Question: (this is my first question so sorry if I do something wrong)
So I am trying to write a tournament standings program. The idea is submit 12 players through a form with their placement and then if that person is already in the table, create a row in a DB and if it in the table, add one to the appropriate column. Here is the applicable code :
'''
for($i = 1; $i < 14; $i++) {
$g = $i - 1;
$fields = array('first', 'second', 'third', 'fourth', 'lose', 'tie');
$array[$g] = array($_GET['nameplayer' . $i], $_GET['placementplayer' . $i]); //Because there are 12 people, I used a for-loop for selecting player # hence the $array[$g]. It is being filled with the name and placement
//Insert Player Name
if($array[$g][0] != "") {
$k = $array[$g][0]; //Name of the person
$z = $_GET['tournyname'];
$t = $array[$g][1]; //Placement of the person (can be 1, 2, 3, 4, tie or lose)
$checkme = mysql_query("SELECT * FROM tournamentstandings WHERE name = '$k' AND tournyname = '$_GET[tournyname]'")or die(mysql_error()); //Getting the specific row for the guy I wanna add +1 to
if($t != "Tie" && $t != "Loss") { //Defining $y which is the field name for where the +1 should go
$y = $fields[$t - 1];
} else if ($t == "Tie") {
$y = $fields[5];
} else if ($t == "Loss") {
$y = $fields[4];
}
if (mysql_num_rows($checkme)){
$qone = mysql_query("SELECT $y FROM tournamentstandings WHERE name = '$k' AND tournyname = '$_GET[tournyname]'");
while($query = mysql_fetch_array($qone)) {
echo "updated";
mysql_query("UPDATE tournamentstandings SET $y = '$qone[$y] + 1' WHERE name = '$k' AND tournyname = '$z'") or die(mysql_error()); //THIS IS THE TROUBLE LINE
}
}
else if($y == "first" && !mysql_num_rows($checkme)) {
mysql_query("REPLACE INTO tournamentstandings(name, first, tie, second, third, fourth, lose, tournyname, totalplayed, totalpoints, pointspergame, winpercentage) VALUES('$k', '1', '0', '0', '0', '0', '0', '$z', '0', '0', '0', '0')")or die(mysql_error()); //Does the exact same thing but for $y == "second" and so on inserting 1 if the row does not already exist
}
'''
So the issue is that sometimes when I add a new player, it goes to like 3 instead of 1 meaning that the 'trouble line' is called but no "update" (echoed) is displayed which is bizarre. If I comment out that line, it works fine but will not add +1 if the row already exists
So table wise lets say someone submits 12 names; name1 (first), name2 (second), name3 (third), name4 (fourth), name5 (lose) ... name 12 (lose) and none of those exist all under tournyname FFA (can be FFA, 1 Ally, 2 Ally, 6v6 which you can specify in the form)
it should be :
'''
name | first | tie | second | third | fourth | lose | tournyname
name1| 1 | 0 | 0 | 0 | 0 | 0 | FFA
name2| 0 | 0 | 1 | 0 | 0 | 0 | FFA
name3| 0 | 0 | 0 | 1 | 0 | 0 | FFA
name4| 0 | 0 | 0 | 0 | 1 | 0 | FFA
name5| 0 | 0 | 0 | 0 | 0 | 1 | FFA
'''
and so on
but what is happening is:
'''
name | first | tie | second | third | fourth | lose | tournyname
name1| 3 | 0 | 0 | 0 | 0 | 0 | FFA
name2| 0 | 0 | 3 | 0 | 0 | 0 | FFA
name3| 0 | 0 | 0 | 2 | 0 | 0 | FFA
name4| 0 | 0 | 0 | 0 | 1 | 0 | FFA
name5| 0 | 0 | 0 | 0 | 0 | 1 | FFA
'''
Or something random like that where the first 3 are broken and the last few are okay. When I try to update it later (just add one to an existing row, it works fine. It is just that initial submission. I have tried a while to figure out what it is and I dont know. I have tried :
1. Changing queries using REPLACE
2. Limiting the number of times the for loop runs to the number of submitted entries (does not have to be 12, can be 1-12
3. Adding AUTO_INCREMENT id
4. Primary Key changes
and a whole bunch of playing around with the select queries and such. Is there something small I am missing? :) If I am missing something that yall need just let me know!
Thanks very much!
INSERTED IMAGE OF ISSUE ::

All of the red boxes indicate the THIRD BATCH OF 12 all of the black boxes indicated the errors. Those numbers should be one because before I submitted the form, those rows did not exist. All of the names are unique so nothing in that pic should be above a one.
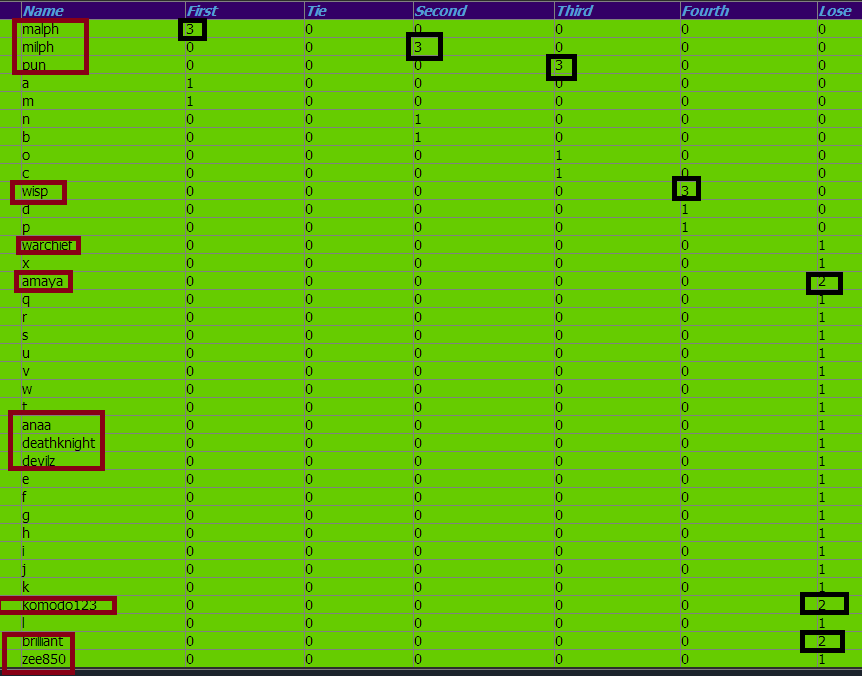
Answer: You can use <URL> in place of first searching for value and then updating the value. It will reduce MySQL operation to single query and must solve your problem as well.